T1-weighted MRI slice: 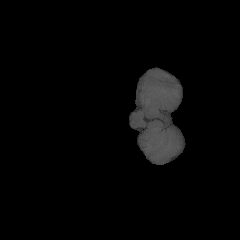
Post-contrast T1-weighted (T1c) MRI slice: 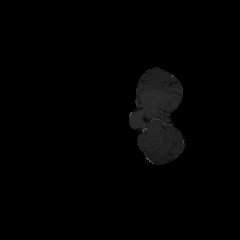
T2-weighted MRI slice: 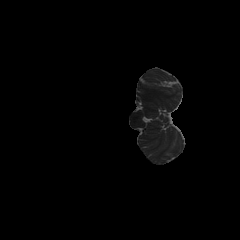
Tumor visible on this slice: no